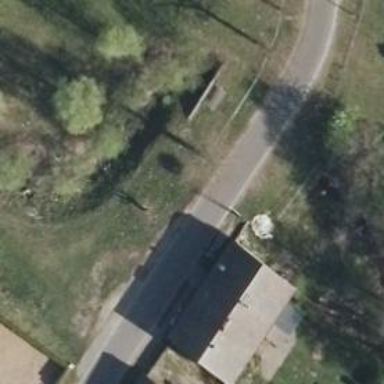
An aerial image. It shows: Residential road with bridge.